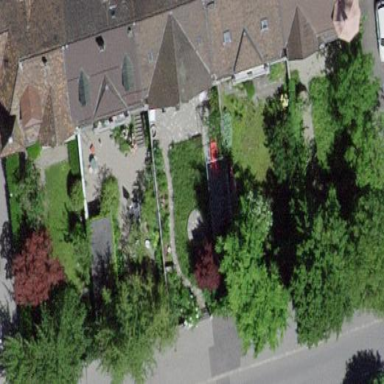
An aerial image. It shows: Garden that is leisure land.